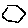
Label: hexagon